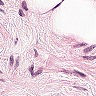
Metastatic tissue present: no